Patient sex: M
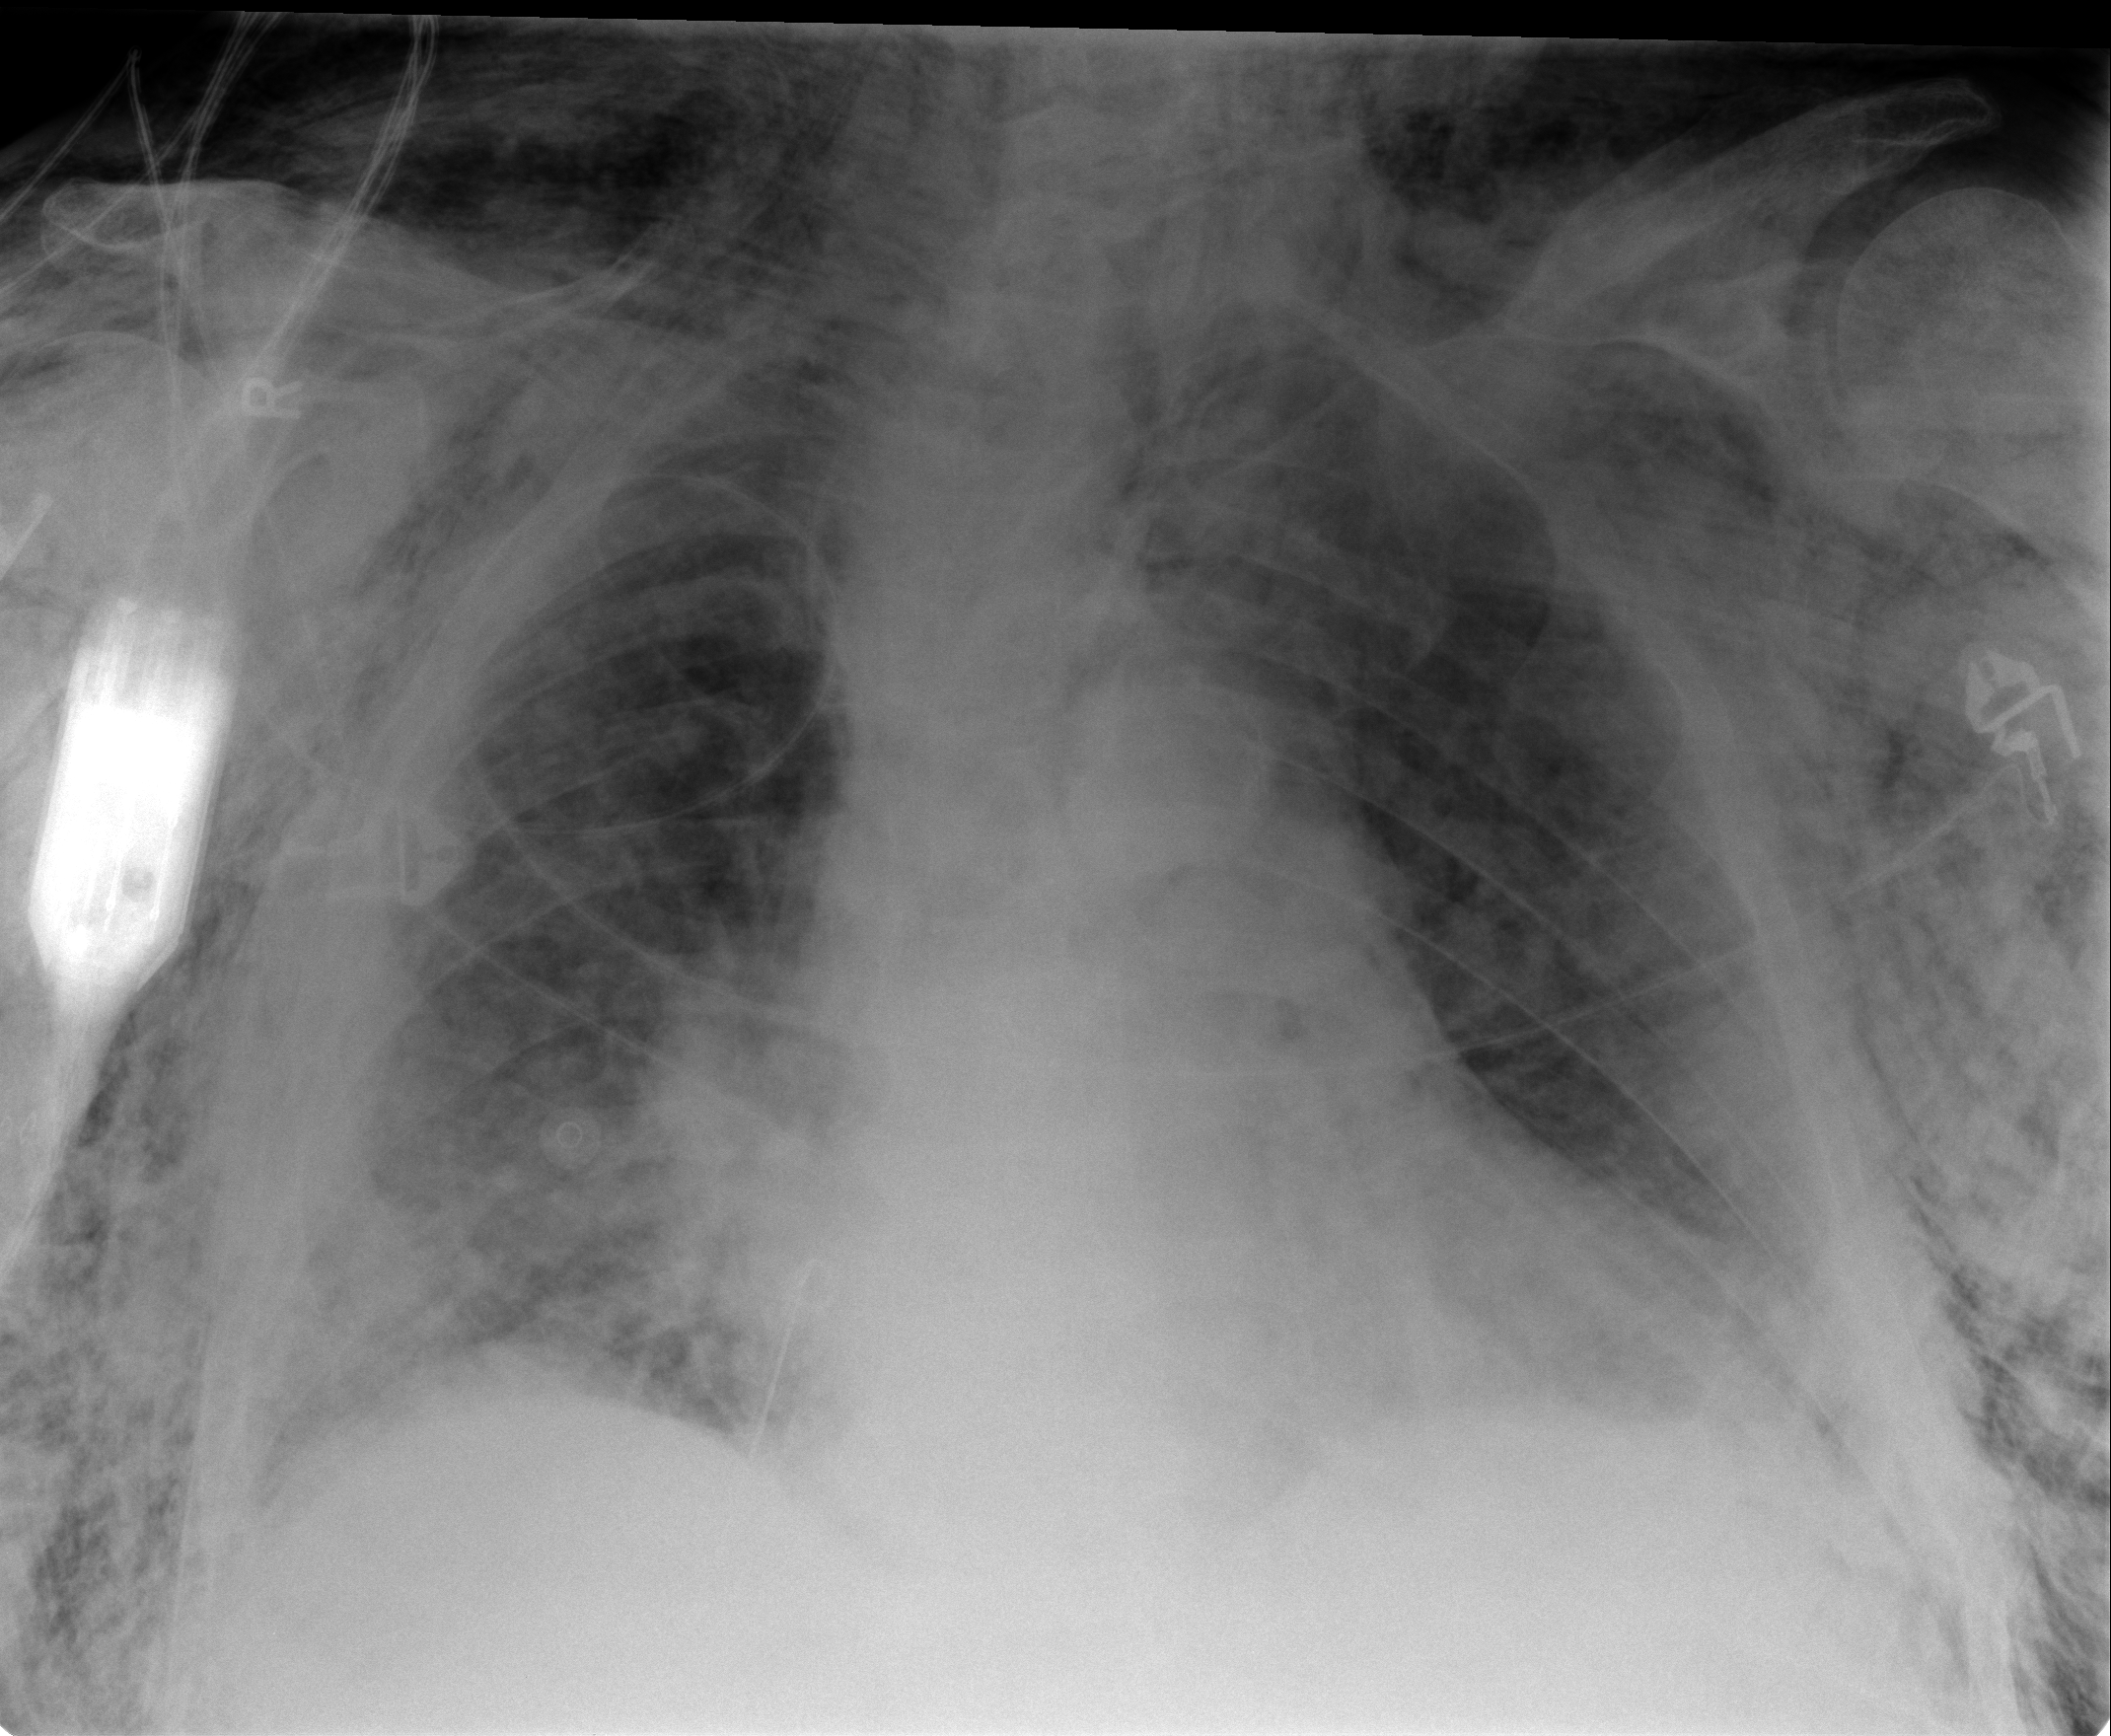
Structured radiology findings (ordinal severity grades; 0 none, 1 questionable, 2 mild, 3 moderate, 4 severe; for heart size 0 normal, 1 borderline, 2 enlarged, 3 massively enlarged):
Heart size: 1
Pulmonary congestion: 2
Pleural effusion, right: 1
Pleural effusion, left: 1
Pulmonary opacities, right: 1
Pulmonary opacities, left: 0
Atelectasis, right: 2
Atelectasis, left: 0